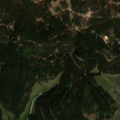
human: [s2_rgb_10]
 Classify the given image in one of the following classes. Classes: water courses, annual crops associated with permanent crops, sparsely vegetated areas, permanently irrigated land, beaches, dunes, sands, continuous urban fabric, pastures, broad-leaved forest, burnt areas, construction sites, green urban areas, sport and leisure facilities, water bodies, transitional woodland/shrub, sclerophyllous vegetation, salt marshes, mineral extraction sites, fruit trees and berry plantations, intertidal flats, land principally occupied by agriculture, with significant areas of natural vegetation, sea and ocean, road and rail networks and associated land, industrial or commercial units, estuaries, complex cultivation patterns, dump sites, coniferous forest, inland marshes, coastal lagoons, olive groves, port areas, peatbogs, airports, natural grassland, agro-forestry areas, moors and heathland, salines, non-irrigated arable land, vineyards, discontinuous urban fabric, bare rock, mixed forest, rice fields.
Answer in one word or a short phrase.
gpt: pastures, coniferous forest, mixed forest